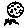
Label: moon